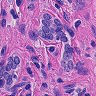
Metastatic tissue present: yes